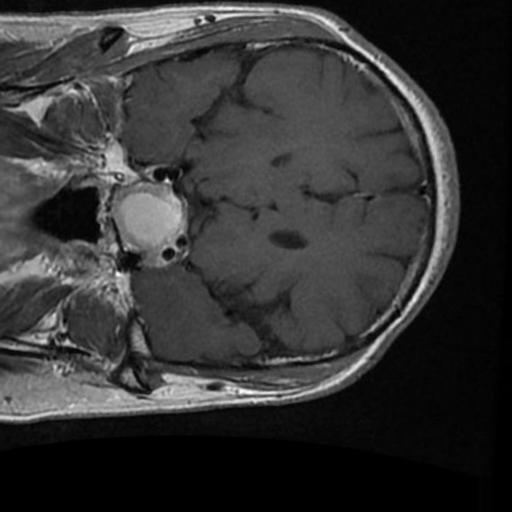
Label: brain_tumor